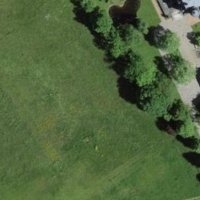
EUNIS habitat code: 54
Species observed at this site:
Corvus corone
Pernis apivorus
Saxicola rubetra
Sturnus vulgaris
Linaria cannabina
Milvus migrans
Chloris chloris
Ciconia ciconia
Garrulus glandarius
Passer domesticus
Lanius collurio
Columba palumbus